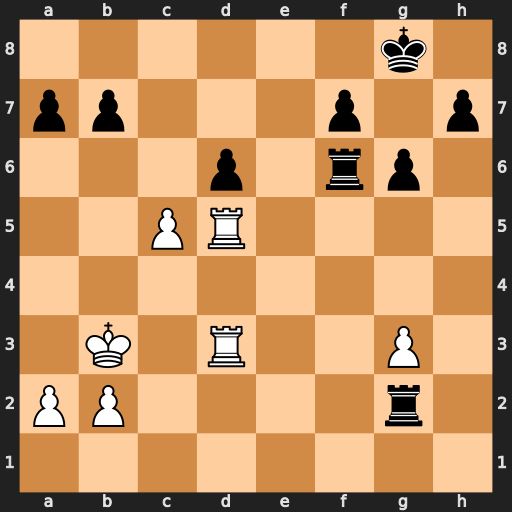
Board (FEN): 6k1/pp3p1p/3p1rp1/2PR4/8/1K1R2P1/PP4r1/8
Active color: w
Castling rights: -
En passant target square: -
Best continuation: cxd6 Rxd6 Rxd6